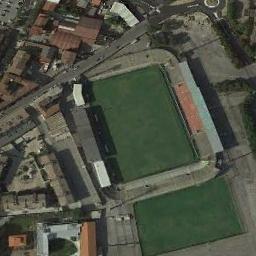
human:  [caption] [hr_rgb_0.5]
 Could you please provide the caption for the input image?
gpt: Many buildings of different shapes are around the stadium .

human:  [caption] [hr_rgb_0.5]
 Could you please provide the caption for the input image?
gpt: The stadium is on the grass next to some buildings and trees .

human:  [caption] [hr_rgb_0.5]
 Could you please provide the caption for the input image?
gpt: There is a green lawn on one side of this stadium .

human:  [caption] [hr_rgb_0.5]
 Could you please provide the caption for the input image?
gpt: The square gymnasium is built next to the residential area and has a lawn .

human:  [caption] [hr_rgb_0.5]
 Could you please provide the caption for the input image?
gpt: There are some red buildings beside the stadium .